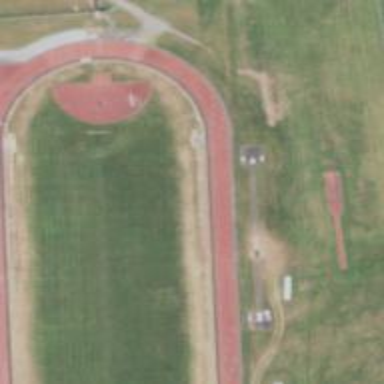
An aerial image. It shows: American football pitch for leisure and sport activities.